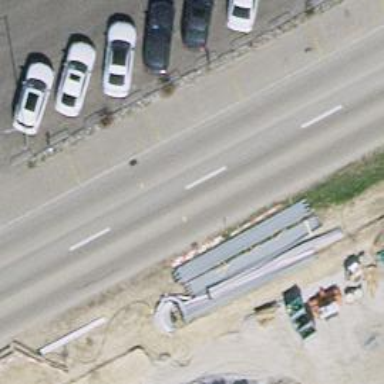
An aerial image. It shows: Secondary road with asphalt surface.